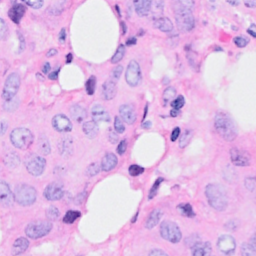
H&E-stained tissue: Breast